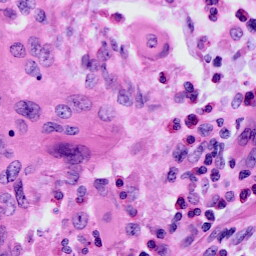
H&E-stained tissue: Cervix